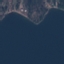
Label: SeaLake